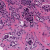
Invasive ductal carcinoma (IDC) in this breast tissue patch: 1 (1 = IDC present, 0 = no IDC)